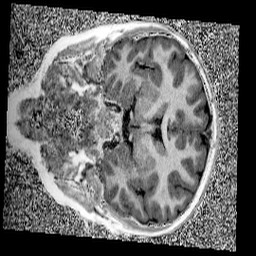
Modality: UNIT1
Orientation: coronal
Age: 8
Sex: male
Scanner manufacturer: siemens
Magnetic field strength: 3 T
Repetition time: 4 s
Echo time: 0.00299 s